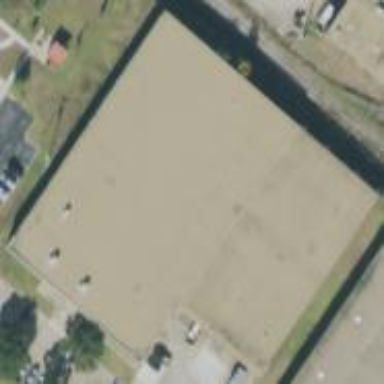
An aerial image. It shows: Warehouse.